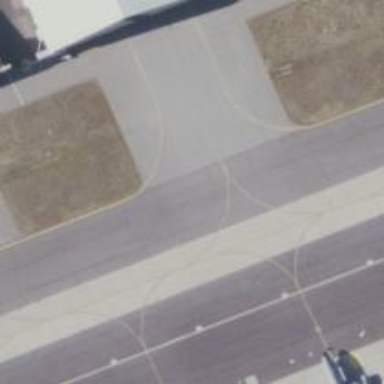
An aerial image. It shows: Image of taxiway at airport.